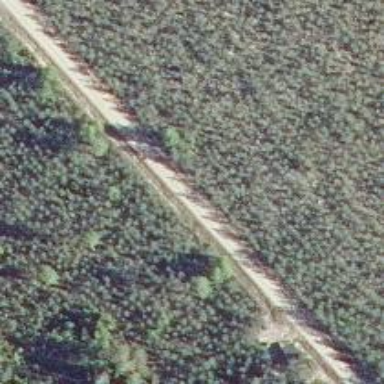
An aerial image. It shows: Unclassified road.